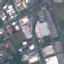
Land use / land cover class: Industrial